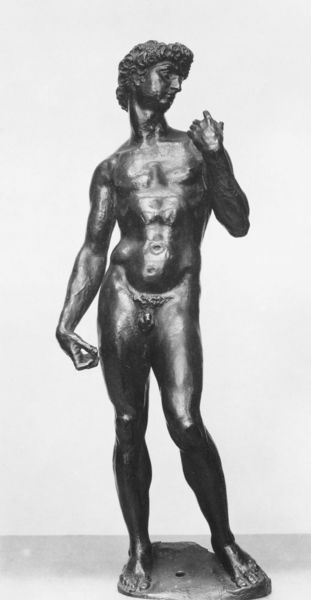
Titel: Kopie nach der Statue des David von Michelangelo
Institution: Paris, Musée du Louvre
Schlagwörter: akt, hand, kopf, mann, nackt, brust, haar, nase, schwarz, weiss, arm, sockel, stein, hals, figur, haare, pose, stehend, locken, renaissance, skulptur, statue, beine, ausdruck, füsse, muskeln, bauch, bronze, plastik, knie, oberkörper, nacktheit, penis, fuss, posieren, jüngling, präsenz, angewinkelt, david, statur, glied, brone, donatello, zu langer hals, penisoberkörper, standbein spielbein